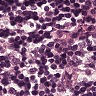
Metastatic tissue present: no